Question: How to set a class attribute if some condition is true in a tag in JSP?
In my JSP page I have some tabs. In the first tab I have a form field and after submission, it will call servlet, process it and then it will forward to the same JSP page and will set a session attribute value And in my JSP page in the tag I am setting the class attribute to active if the string got from session attribute is some value.
But I am not able to get it.
Here is part of servlet code
'''
String dataloadType=request.getParameter("dataloadType");
if(dataloadType.equals("fromDB"))
{
request.setAttribute("activeTab", "fromDatabase");
RequestDispatcher rd=request.getRequestDispatcher("index.jsp");
rd.forward(request, response);
}
'''
Part of 'index.jsp' is
'''
<div class="navbar btn-navbar">
<div id="tabs" class="tabbable">
<ul id="myTab" class="nav nav-tabs">
<li><a href="#datacollector" target="main"
data-toggle="tab">Data Collector</a></li>
<li id="fromDB" class="selectDataloadType <c:if test="${activeTab == 'fromDatabase'}">active</c:if>" style="display: none;"><a
href="#fromDatabase" target="main" data-toggle="tab">Data Load
Database</a></li>
<li id="fromFile" class="selectDataloadType" style="display: none;"><a
href="#fromFiles" target="main" data-toggle="tab">Data Load
File</a></li>
<li id="email" class="selectDataloadType" style="display: none;"><a
href="#fromEmail" target="main" data-toggle="tab">Data Load
Email</a></li>
<li id="webServices" class="selectDataloadType"
style="display: none;"><a href="#fromWebServices"
target="main" data-toggle="tab">Data Load Web</a></li>
<li><a href="#datamap" target="main" data-toggle="tab">Data
Map</a></li>
<li><a href="#schedule" target="main" data-toggle="tab">Schedule</a></li>
</ul>
'''
with id is setting the class attribute to active if the session attribute is 'fromDatabase' But its not working as it is not taking that part as code.
Here is the index.jsp

It is showing the code in page, so its not taking it. How can I solve it?
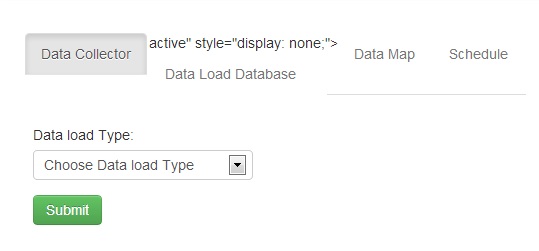
Answer: I think you're not setting the class attribute correctly... The class attribute of the LI tag is 'selectDataloadType [space] active', so eventually it is just 'selectDataloadType' I think...
Why not something like:
'''
<li id="fromDB" <c:if test="${activeTab == 'fromDatabase'}">class="active"</c:if>...
'''
You can use 'choose' instead of 'if' if you need to have a class attruibute in any case...